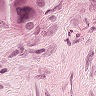
Metastatic tissue present: yes